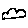
Label: cloud